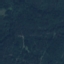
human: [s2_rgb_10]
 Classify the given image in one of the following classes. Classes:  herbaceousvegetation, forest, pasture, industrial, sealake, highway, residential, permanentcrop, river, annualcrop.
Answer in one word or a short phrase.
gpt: Forest